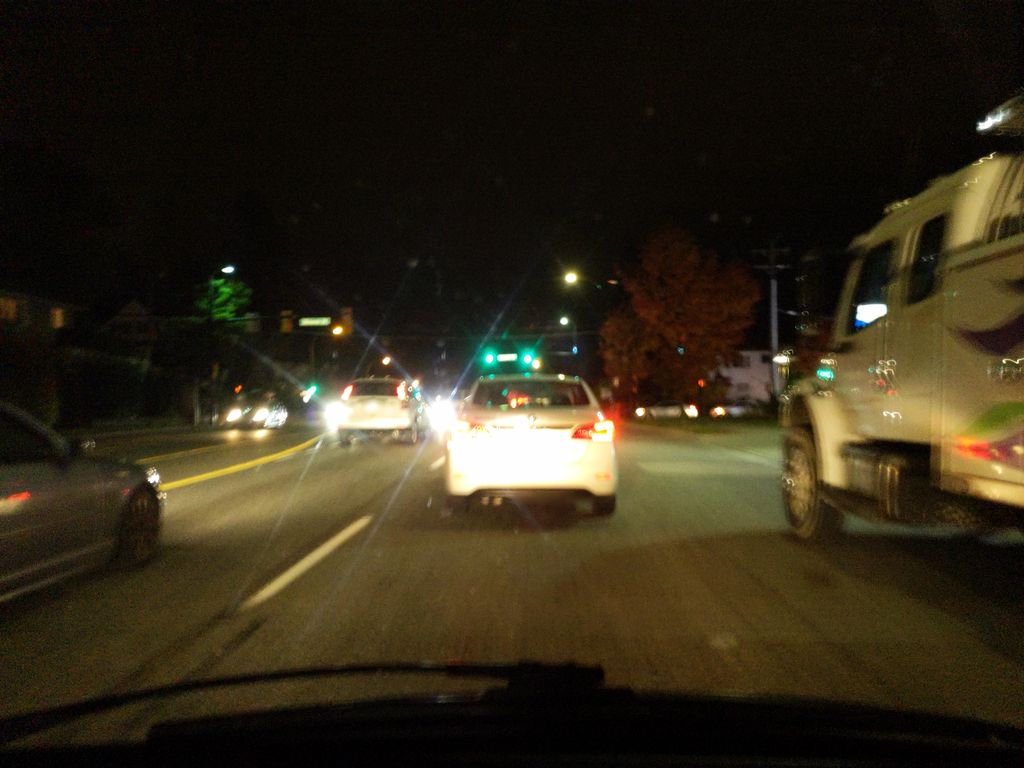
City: vancouver